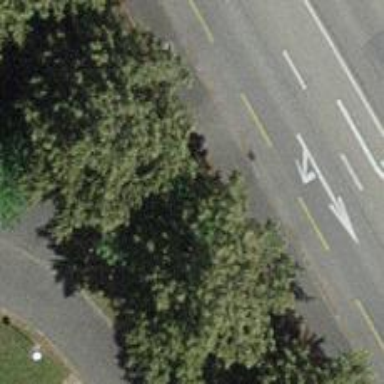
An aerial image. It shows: Bollard barrier.